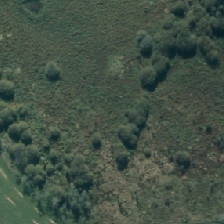
Land cover: lake_pond